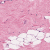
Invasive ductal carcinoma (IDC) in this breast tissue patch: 0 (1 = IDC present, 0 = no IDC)